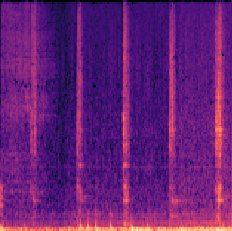
Sound class: Clock tick